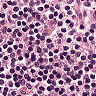
Metastatic tissue present: no